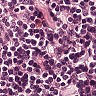
Metastatic tissue present: no